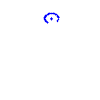
Particle: proton